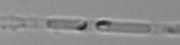
Label: Skeletonema